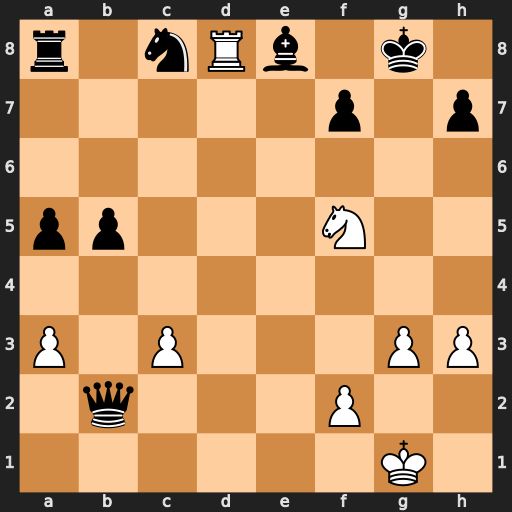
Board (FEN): r1nRb1k1/5p1p/8/pp3N2/8/P1P3PP/1q3P2/6K1
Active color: w
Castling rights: -
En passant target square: -
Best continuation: Rxe8#